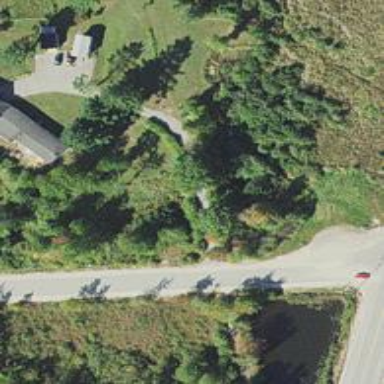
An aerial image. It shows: Abandoned railway alongside service driveway.